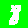
Digit: 8